Interaction volume radius: 5 \u00c5
Interaction volume height: 35 \u00c5
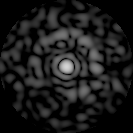
Disorder parameter: 0.8519